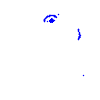
Particle: kaon